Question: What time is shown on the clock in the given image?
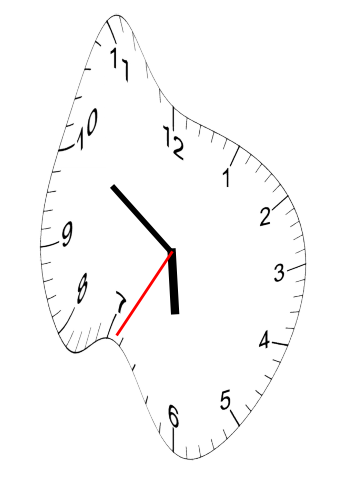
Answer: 05:50:35